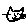
Label: cat